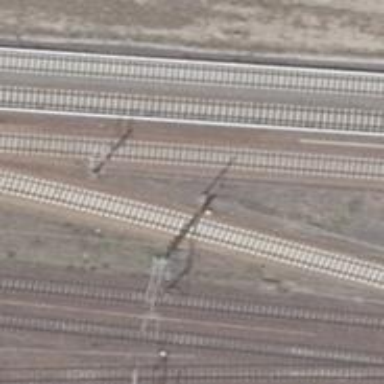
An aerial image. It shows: Railway siding for service.